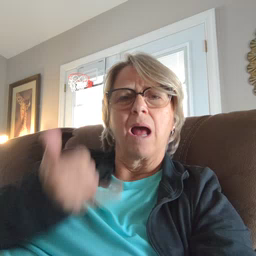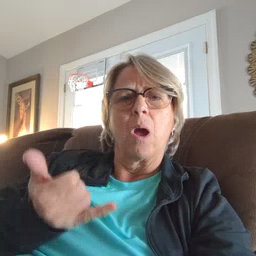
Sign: now